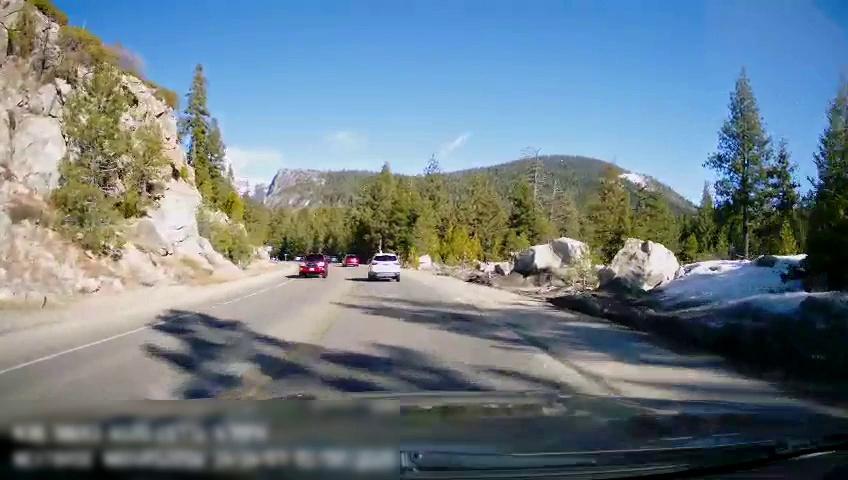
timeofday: Day
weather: Sunny
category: Drivable Space
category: Vehicles | Car
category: Vehicles | Car
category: Vehicles | SUV
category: Vehicles | SUV
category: Lanes | Opposite Lane
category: Lanes | Current Lane
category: Lanes | Current Lane